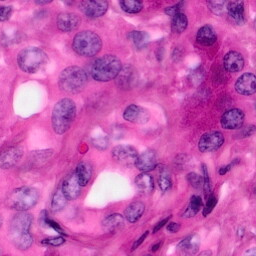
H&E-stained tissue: Pancreatic